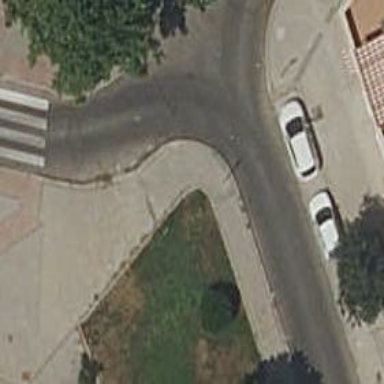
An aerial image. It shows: Road with "give way" sign.